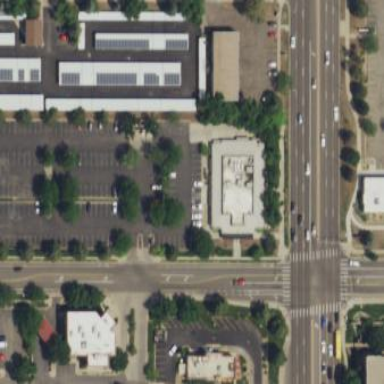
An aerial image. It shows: Parking area with asphalt surface.